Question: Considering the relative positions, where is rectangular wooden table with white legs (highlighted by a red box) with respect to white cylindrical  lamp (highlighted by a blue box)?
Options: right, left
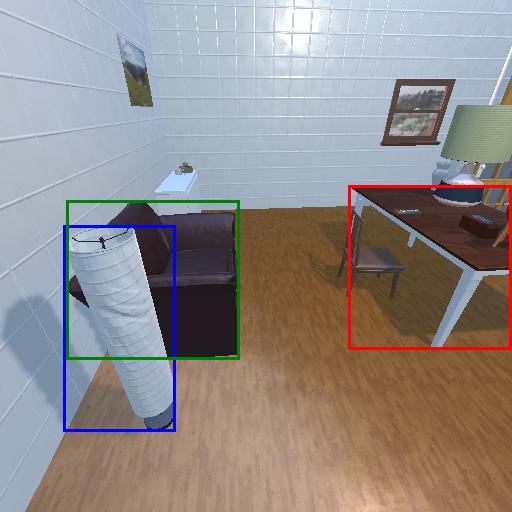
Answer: right